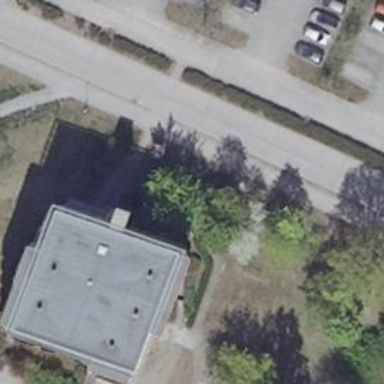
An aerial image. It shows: Grey flat-roofed residential building.